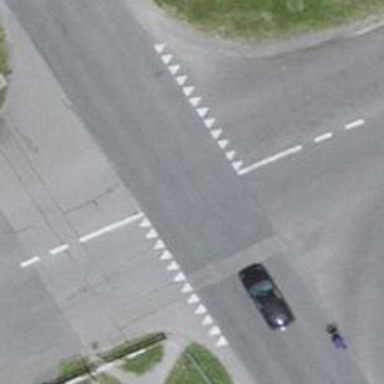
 featuring separate cycle lane and sidewalk."